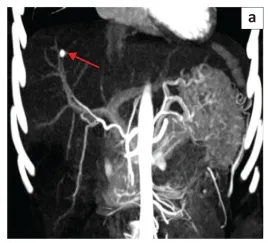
Coronal CT maximum intensity projection image (a) shows a well-defined pseudoaneurysm in close proximity to the segment VIII artery (red arrow a).
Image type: radiology (ct)